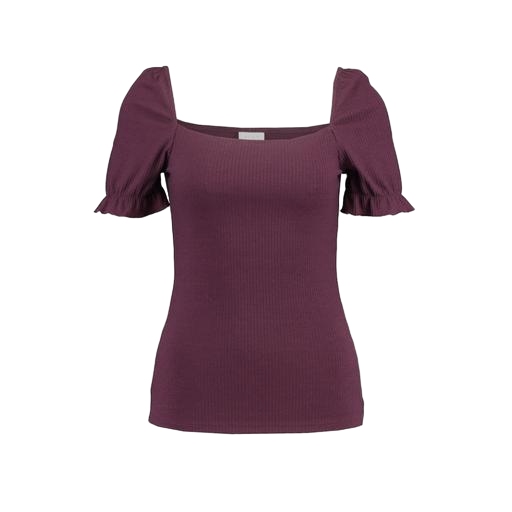
short-sleeve top only macy, purple swing t-shirt only macy, dark purple colored and short sleeves, white background